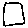
Label: square